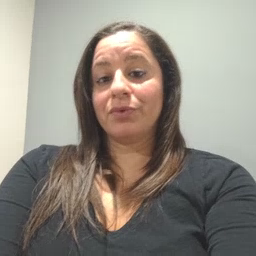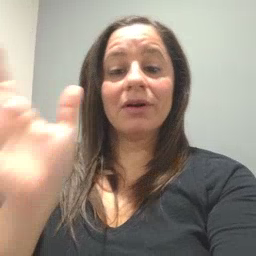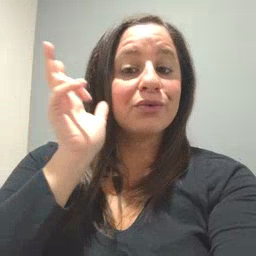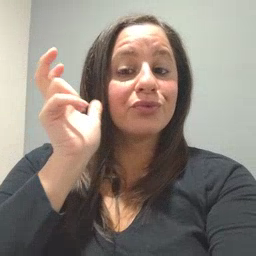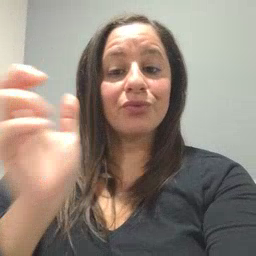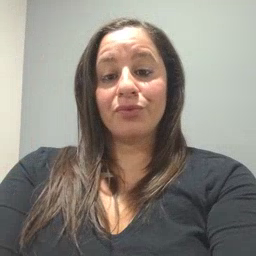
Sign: hear